Field crop: maize
Growth stage: 2
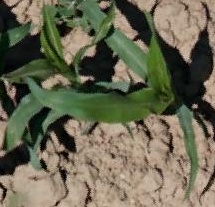
Species: maize